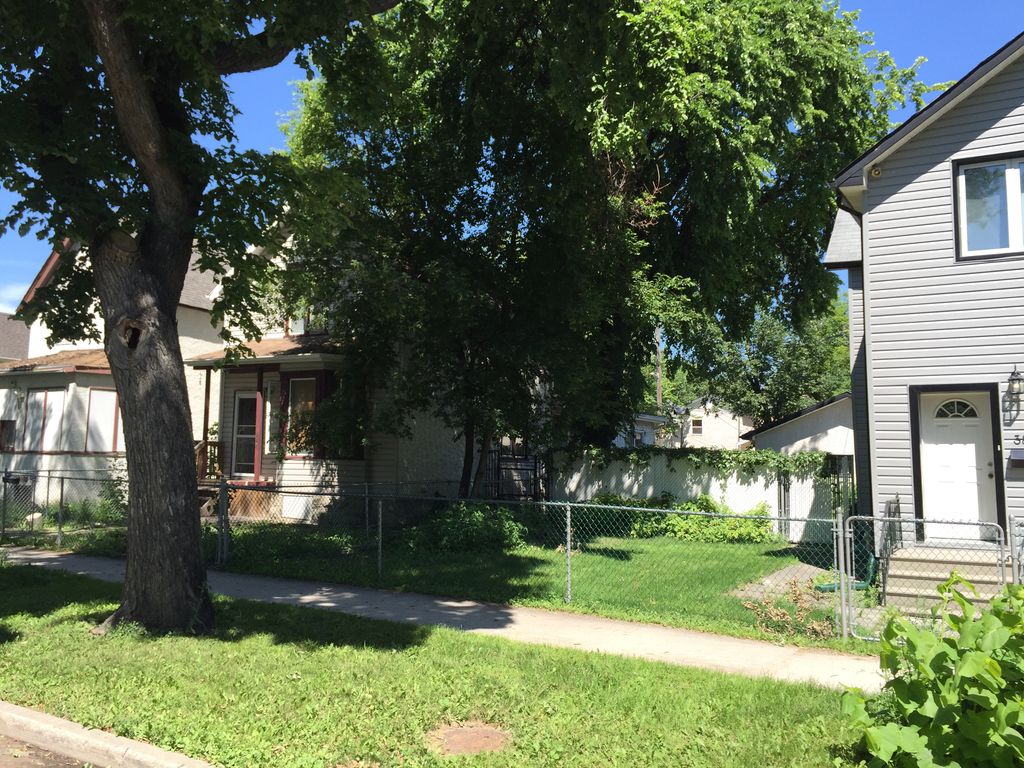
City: winnipeg